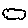
Label: cloud